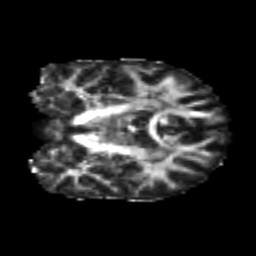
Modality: FA
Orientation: coronal
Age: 22
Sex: male
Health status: healthy
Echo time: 0.074 s